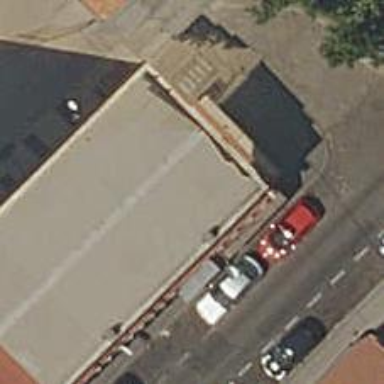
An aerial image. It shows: Cafe.